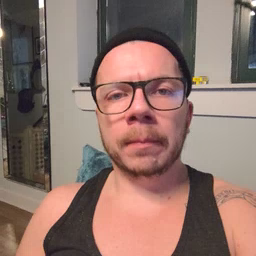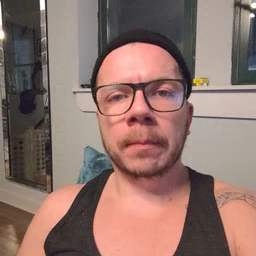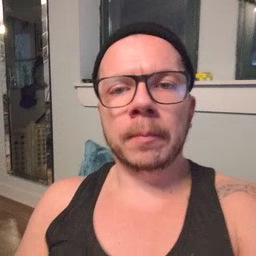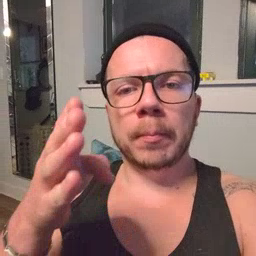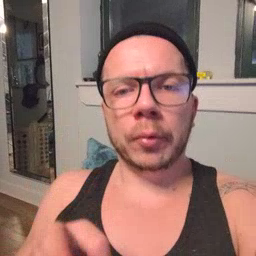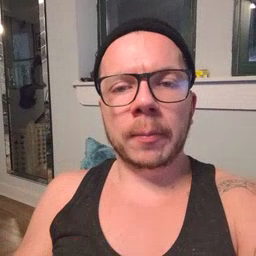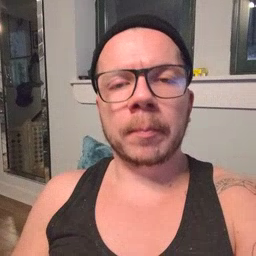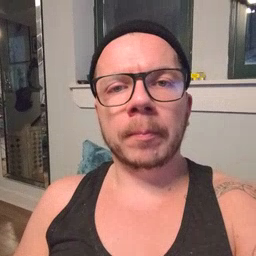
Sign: person